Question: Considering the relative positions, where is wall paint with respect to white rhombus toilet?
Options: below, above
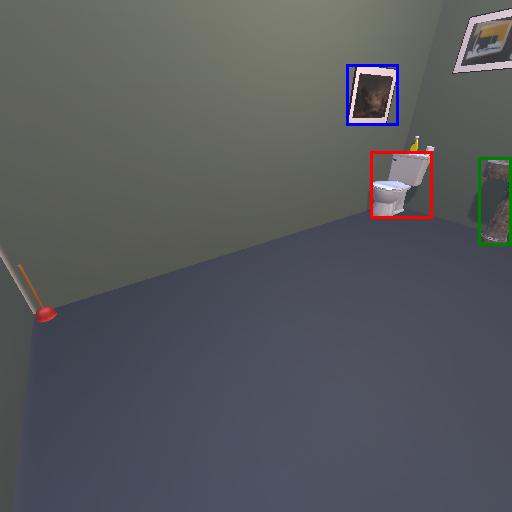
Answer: below